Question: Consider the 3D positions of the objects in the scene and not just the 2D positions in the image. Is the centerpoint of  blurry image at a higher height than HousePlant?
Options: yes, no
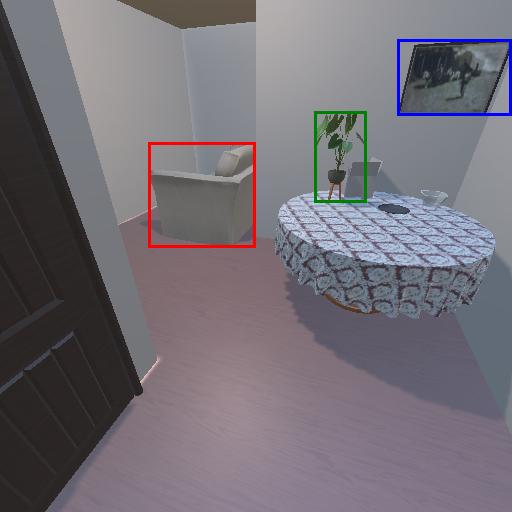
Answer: yes